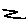
Label: zigzag